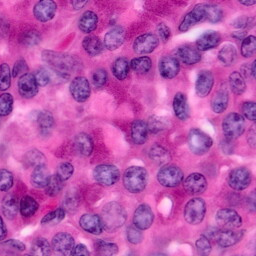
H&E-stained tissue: Pancreatic